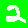
Digit: 2